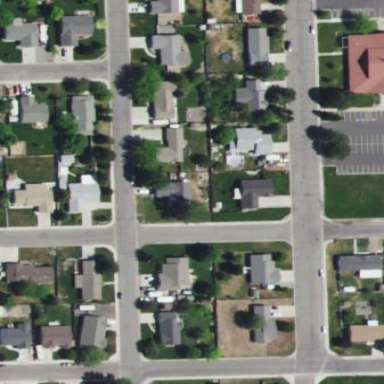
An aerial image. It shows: This residential area consists of single-family homes.